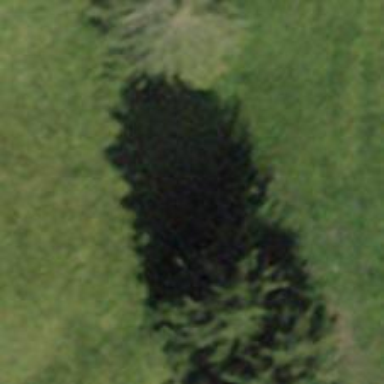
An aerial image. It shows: Row of trees in natural setting.